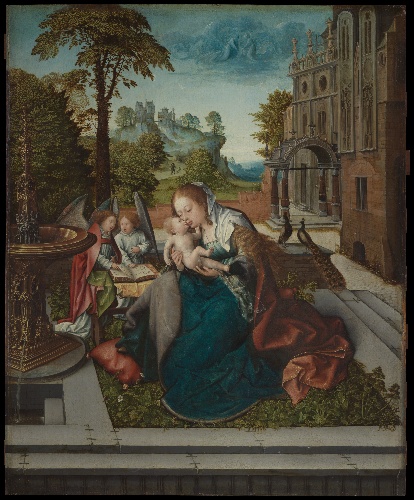
Title: Virgin and Child with Angels
Artist: Bernard van Orley
Artist bio: Netherlandish, Brussels ca. 1492–1541/42 Brussels
Date: ca. 1518
Object type: Painting
Classification: Paintings
Medium: Oil on wood
Dimensions: 33 5/8 x 27 1/2 in. (85.4 x 69.9 cm)
Department: European Paintings
Credit line: Bequest of Benjamin Altman, 1913
Accession year: 1914
Repository: Metropolitan Museum of Art, New York, NY
Tags: Madonna and Child|Angels|Fountains|Music|Peacocks